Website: ulta-beauty
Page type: delivery-shipping
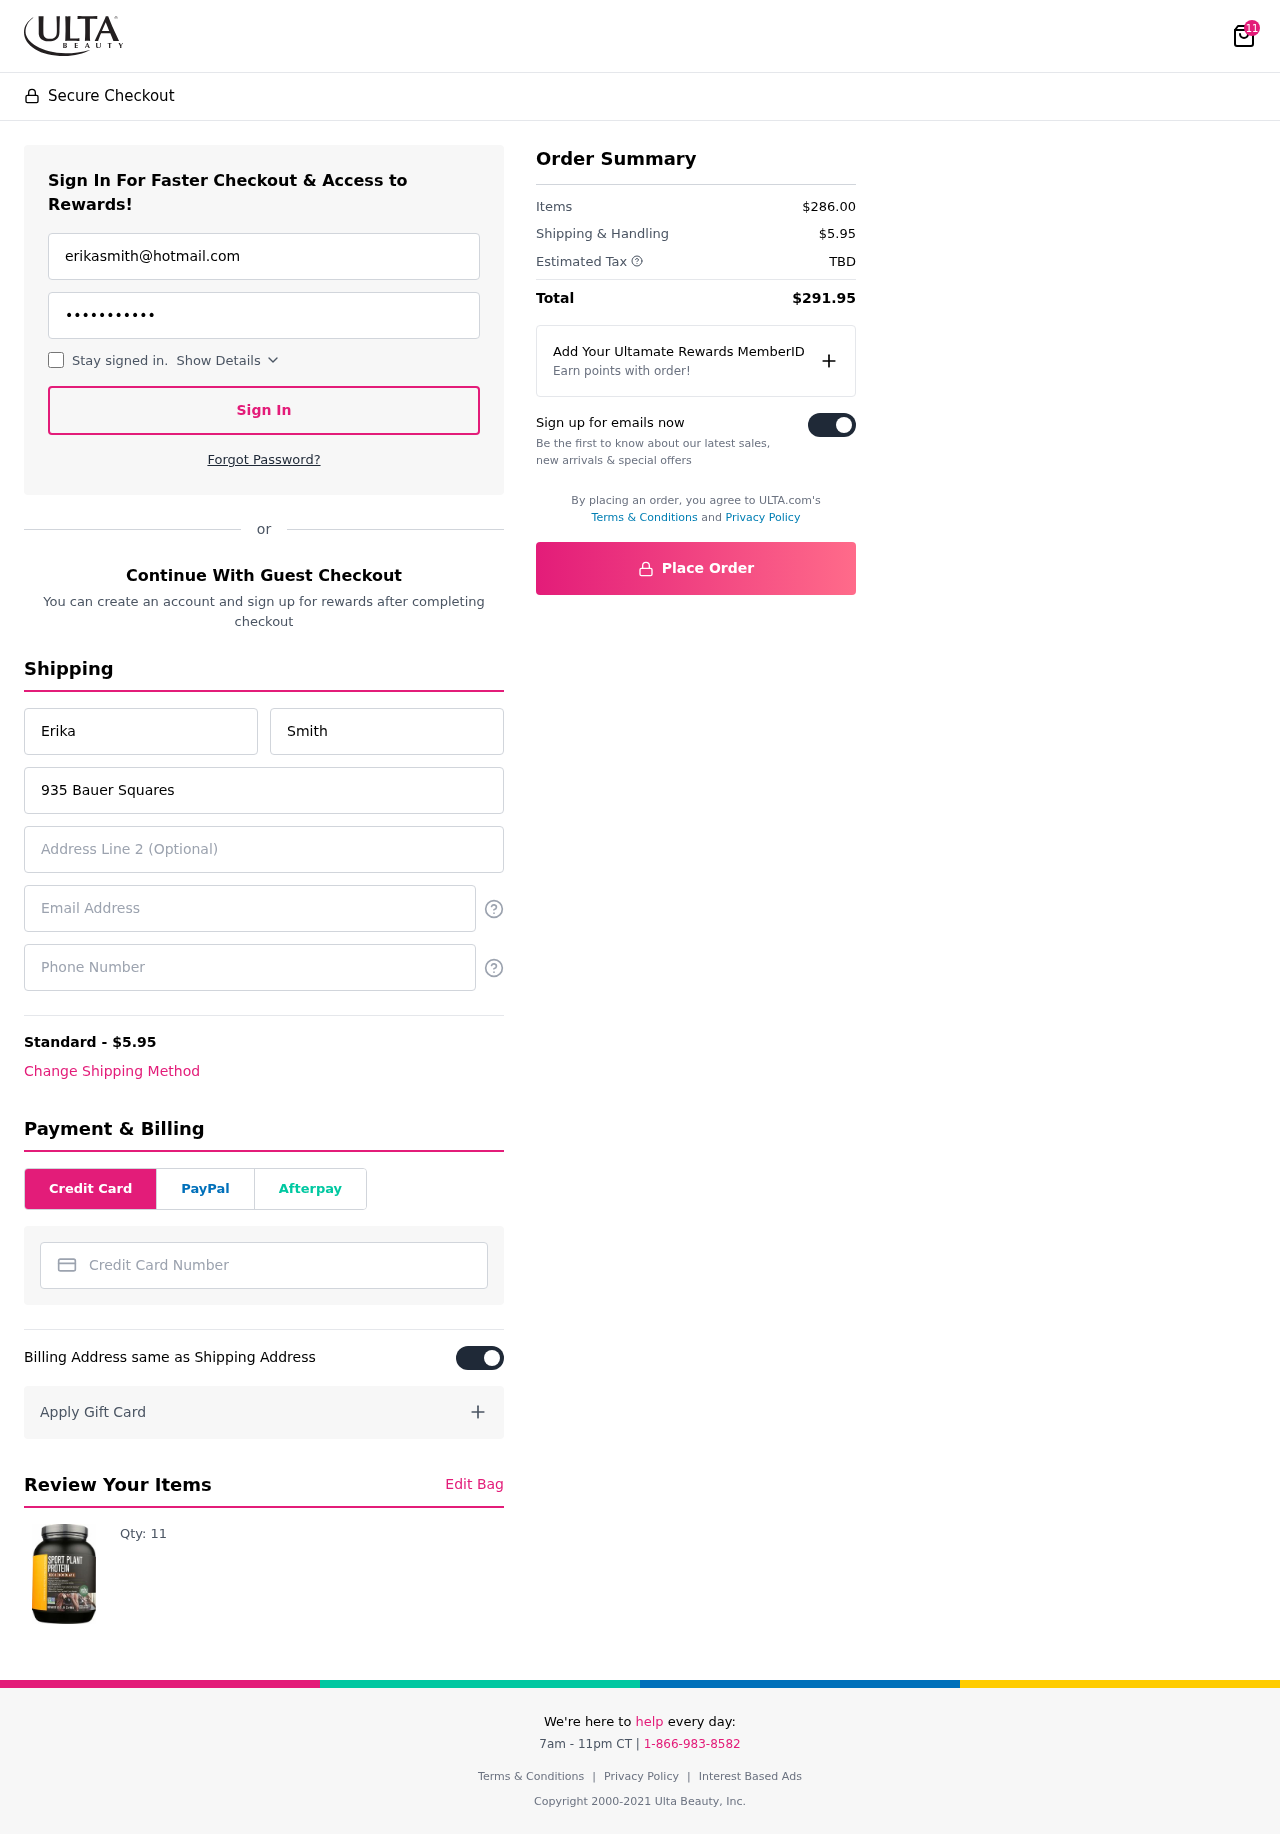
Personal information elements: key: PII_CARD_NUMBER
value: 3729 4201 6500 632
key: PII_EMAIL
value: erikasmith@hotmail.com
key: PII_EMAIL2
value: erikasmith@hotmail.com
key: PII_FIRSTNAME
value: Erika
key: PII_LASTNAME
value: Smith
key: PII_PHONE
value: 7495827283
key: PII_STREET
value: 935 Bauer Squares
Product elements: key: PRODUCT1_QUANTITY
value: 11
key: PRODUCT1
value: Qty: 11
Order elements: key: ORDER_NUM_ITEMS
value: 11
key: ORDER_SHIPPING_COST
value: $5.95
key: ORDER_SUBTOTAL
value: $286.00
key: ORDER_TAX
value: TBD
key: ORDER_TOTAL
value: $291.95